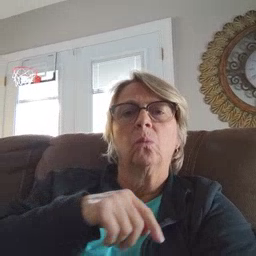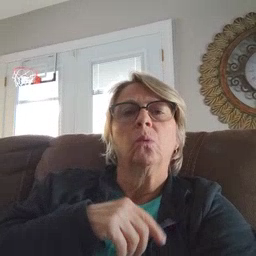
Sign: down